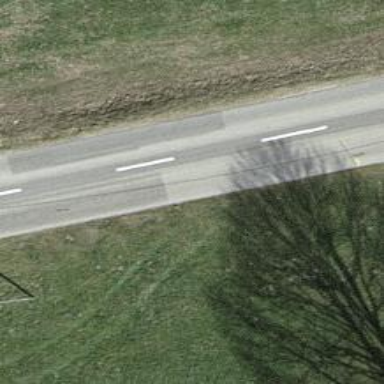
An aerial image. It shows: Tertiary road.